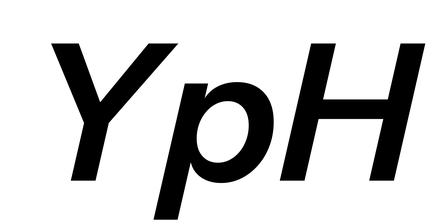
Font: InstrumentSans-Italic_SemiBold_Italic